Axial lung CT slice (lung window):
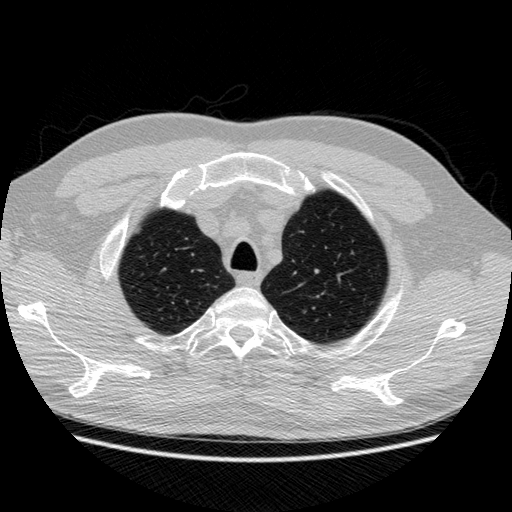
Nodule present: no